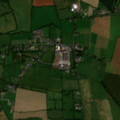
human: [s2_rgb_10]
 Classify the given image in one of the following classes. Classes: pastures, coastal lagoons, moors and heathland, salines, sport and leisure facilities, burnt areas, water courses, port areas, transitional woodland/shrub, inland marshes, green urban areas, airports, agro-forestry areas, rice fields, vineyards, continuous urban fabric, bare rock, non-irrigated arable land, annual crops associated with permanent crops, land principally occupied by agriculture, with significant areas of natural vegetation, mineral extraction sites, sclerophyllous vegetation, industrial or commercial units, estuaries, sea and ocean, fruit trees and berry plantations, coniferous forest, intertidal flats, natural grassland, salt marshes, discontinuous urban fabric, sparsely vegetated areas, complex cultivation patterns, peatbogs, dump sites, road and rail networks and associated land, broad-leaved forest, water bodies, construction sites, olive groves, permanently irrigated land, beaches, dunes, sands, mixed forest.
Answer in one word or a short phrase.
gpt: non-irrigated arable land, pastures